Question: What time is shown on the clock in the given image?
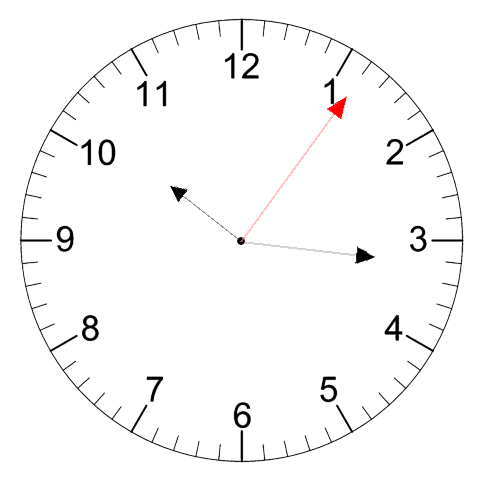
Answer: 10:16:06